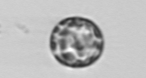
Label: Thalassiosira